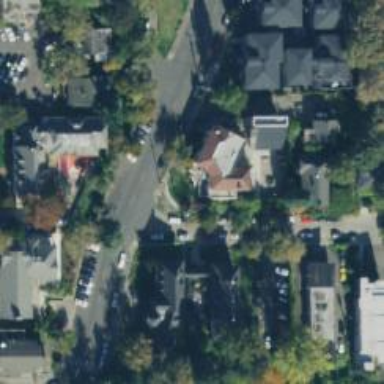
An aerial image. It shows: Residential road with separate sidewalk.